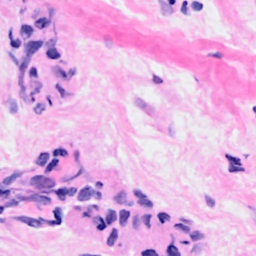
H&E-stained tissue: Breast